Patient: sex M, age 22
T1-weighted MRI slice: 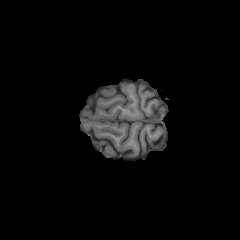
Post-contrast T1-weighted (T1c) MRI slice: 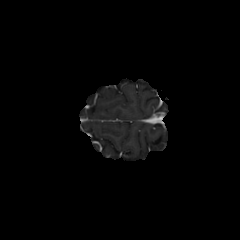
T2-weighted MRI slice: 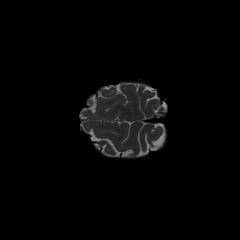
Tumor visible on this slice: yes
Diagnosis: Astrocytoma, IDH-mutant
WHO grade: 2